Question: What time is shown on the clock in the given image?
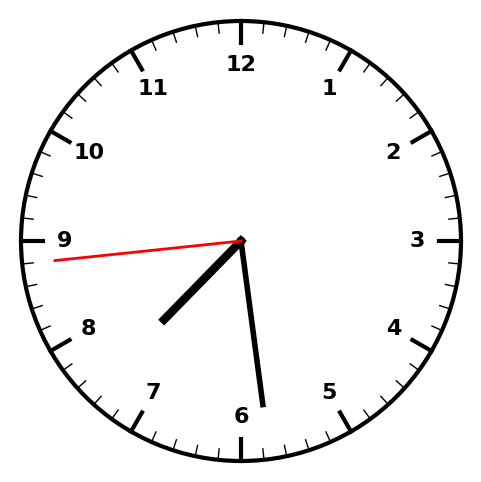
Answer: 07:28:44